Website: lowes
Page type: order-returns
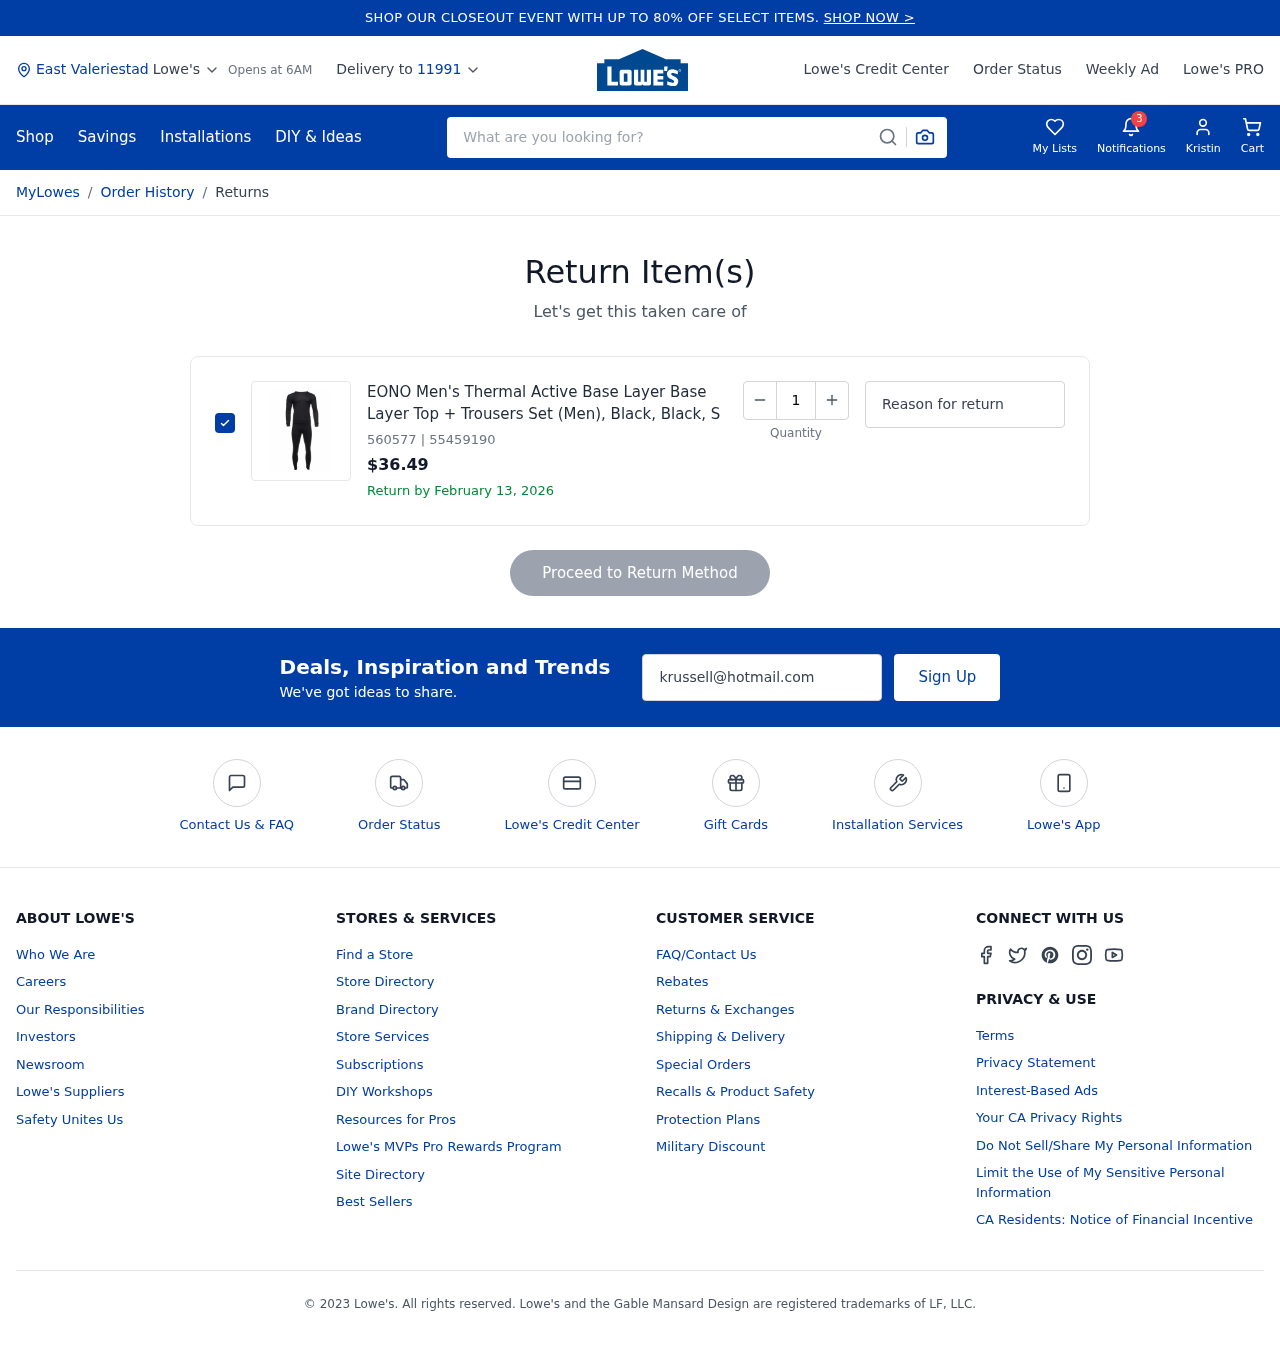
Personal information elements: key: PII_CITY
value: East Valeriestad
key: PII_FIRSTNAME
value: Kristin
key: PII_POSTCODE
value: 11991
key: PII_EMAIL
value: krussell@hotmail.com
Product elements: key: PRODUCT1_NAME
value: EONO Men's Thermal Active Base Layer Base Layer Top + Trousers Set (Men), Black, Black, S
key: PRODUCT1_PRICE
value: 36.49
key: PRODUCT1_ITEM_NUMBER
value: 560577
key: PRODUCT1_MODEL_NUMBER
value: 55459190
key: PRODUCT1_QUANTITY
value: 1
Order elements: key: ORDER_RETURN_BY_DATE
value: February 13, 2026